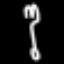
Label: fork